Question: I am creating a simple mapping app using the ArcGIS Runtime SDK for Android. I created a 'MapView' and added a tile package (.tpk) to it as its base map. The picture below is how it appears on the screen. Can anyone tell me why there is a grid above and below my map and how to remove it? I thought it was the 'MapView''s grid so I tried calling 'mapView.getGrid().setVisible(false)', but the grid still appears.

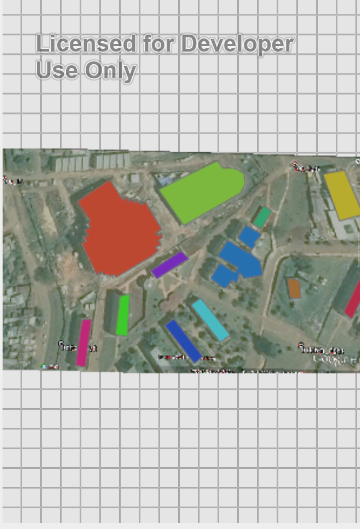
Answer: Use <URL>:
'''
mapView.setMapBackground(Color.GRAY, Color.GRAY, 0, 0);
'''
'MapView.getGrid()' is unrelated. If you call 'mapView.getGrid().setType(GridType.MGRS)' and leave the grid's visibility at the default of 'true', you will see a Military Grid Reference System (MGRS) grid on top of the map.